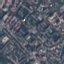
Land use / land cover: Residential